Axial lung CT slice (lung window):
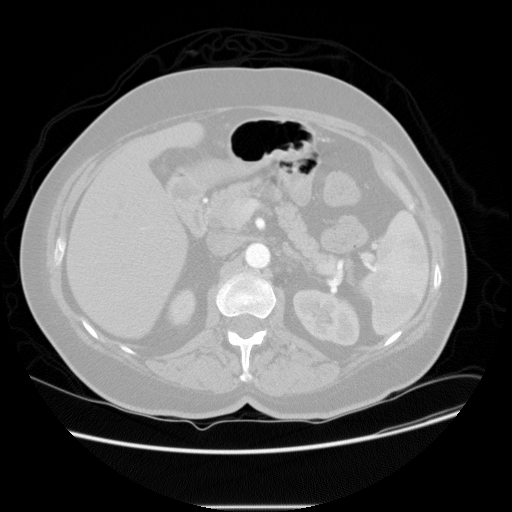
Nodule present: no